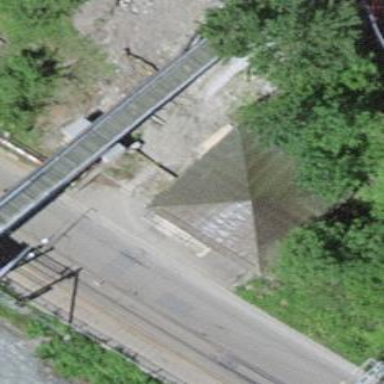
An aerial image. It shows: Building with pyramidal-shaped roof.